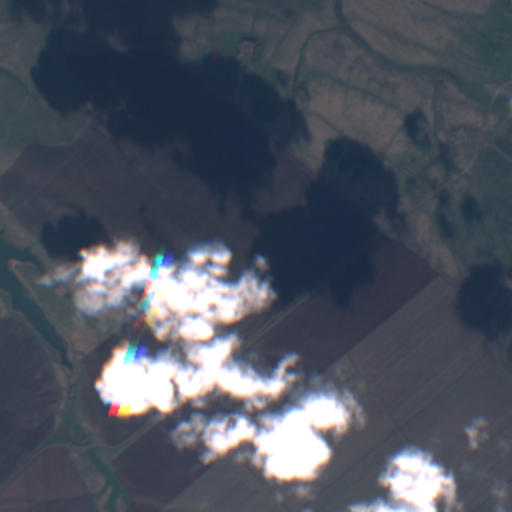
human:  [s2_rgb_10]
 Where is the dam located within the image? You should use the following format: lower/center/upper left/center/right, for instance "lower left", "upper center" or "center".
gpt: The dam is located in the upper right of the image.
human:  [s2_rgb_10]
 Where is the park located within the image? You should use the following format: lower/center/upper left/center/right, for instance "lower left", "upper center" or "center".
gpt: The park is located in the upper right of the image.
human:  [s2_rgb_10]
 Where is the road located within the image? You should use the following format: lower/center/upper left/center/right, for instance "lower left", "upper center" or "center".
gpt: There is no road in the image.